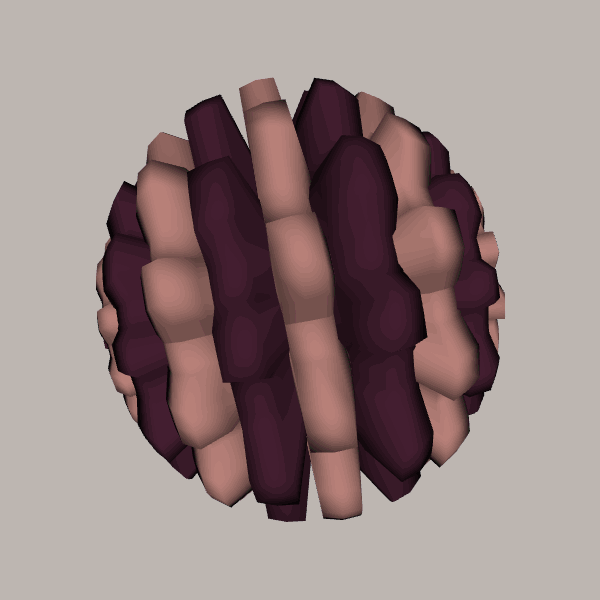
Background: light